Field crop: maize
Growth stage: 2
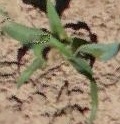
Species: maize